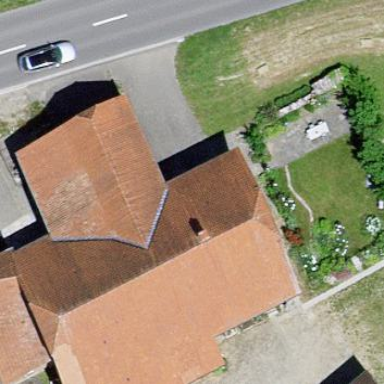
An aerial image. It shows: Farm building.